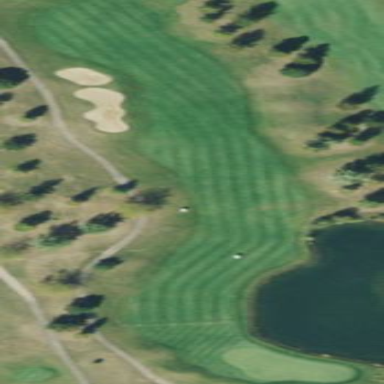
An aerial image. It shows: Grassy area designated as golf fairway.